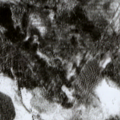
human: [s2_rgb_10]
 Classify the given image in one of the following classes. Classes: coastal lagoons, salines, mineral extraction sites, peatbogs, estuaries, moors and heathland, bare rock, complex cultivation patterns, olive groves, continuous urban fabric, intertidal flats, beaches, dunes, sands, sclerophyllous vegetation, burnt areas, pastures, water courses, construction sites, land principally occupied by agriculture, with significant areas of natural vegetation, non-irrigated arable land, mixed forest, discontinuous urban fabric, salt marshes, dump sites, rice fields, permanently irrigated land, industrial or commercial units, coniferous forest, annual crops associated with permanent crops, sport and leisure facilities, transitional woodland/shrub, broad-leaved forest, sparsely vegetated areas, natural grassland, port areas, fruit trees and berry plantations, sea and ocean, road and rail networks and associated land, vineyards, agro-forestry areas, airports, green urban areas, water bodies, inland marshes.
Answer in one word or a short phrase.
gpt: coniferous forest, mixed forest, transitional woodland/shrub, peatbogs